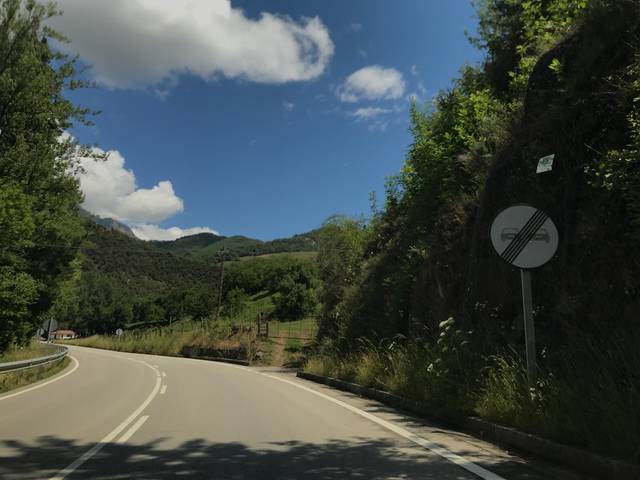
Region: Spain
Coordinates: 43.152, -4.691